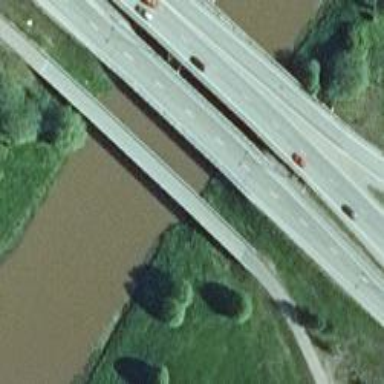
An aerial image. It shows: Beam bridge structure.